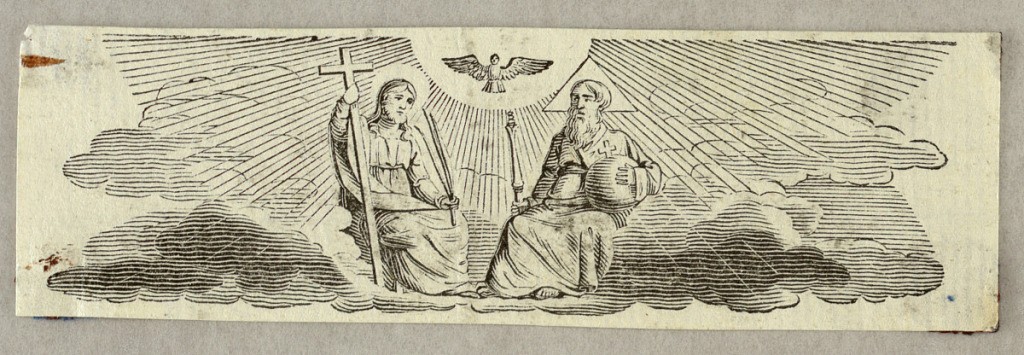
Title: Vignette, The Trinity
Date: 1800–1830
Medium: Glyphograph on paper
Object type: glyphograph
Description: God the Father and Christ holding the cross are seated on clouds. The dove over them in half a sun.